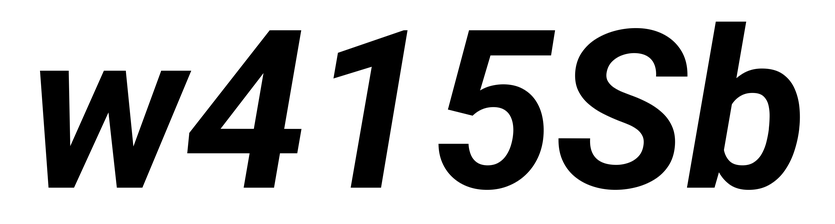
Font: Roboto-Italic_Bold_Italic